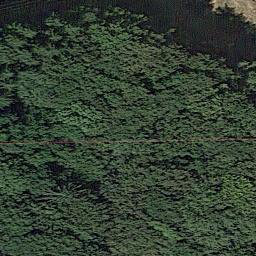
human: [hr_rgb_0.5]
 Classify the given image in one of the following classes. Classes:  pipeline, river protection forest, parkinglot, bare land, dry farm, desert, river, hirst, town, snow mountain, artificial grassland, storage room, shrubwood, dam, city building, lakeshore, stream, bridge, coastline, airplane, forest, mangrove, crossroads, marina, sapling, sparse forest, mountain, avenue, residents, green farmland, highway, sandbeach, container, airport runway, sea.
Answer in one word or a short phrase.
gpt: forest